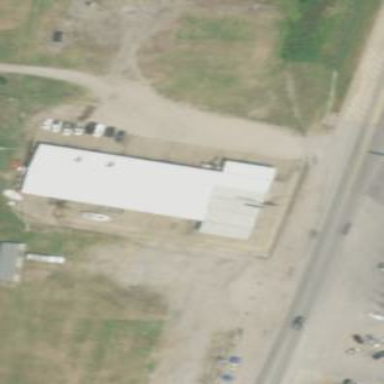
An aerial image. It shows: Commercial building housing car repair shop.